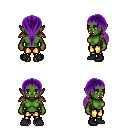
a pixel art fantasy rpg character, female body template, orc, green skin, leather shoulder armor, gold greaves, purple ponytail hairstyle, black shoes, four views (front, back, left, right), 2x2 character sprite sheet, small pixel art, hard edges, no anti-aliasing